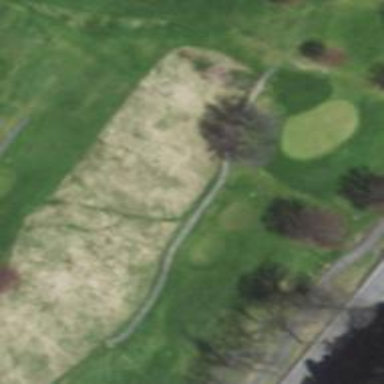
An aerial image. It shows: Golf tee.